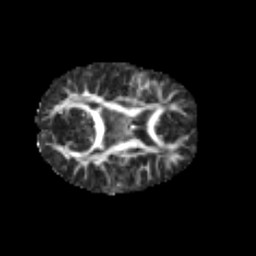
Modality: FA
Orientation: axial
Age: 7
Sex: male
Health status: healthy